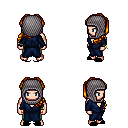
a pixel art fantasy rpg character, male body template, human, light skin, blue robe, teal pants, dark blonde princess hairstyle, chain hood, bracelets, black slippers, four views (front, back, left, right), 2x2 character sprite sheet, small pixel art, hard edges, no anti-aliasing